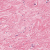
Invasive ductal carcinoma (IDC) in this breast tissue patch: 0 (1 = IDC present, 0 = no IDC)